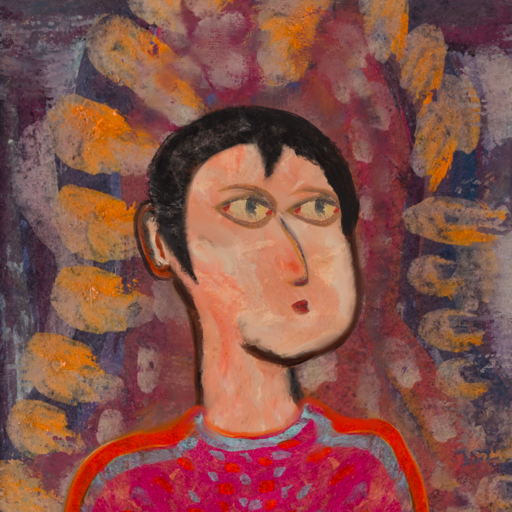
Background: Doll, Head And Neck Side: Roy_Bahadur, Face Side: GypsyMother, Bust: Sisters, Hair Side: Roy_Bahadur, Head Accessory: Blank, Second Necklace: Blank, Necklace: Blank, Baby: Blank